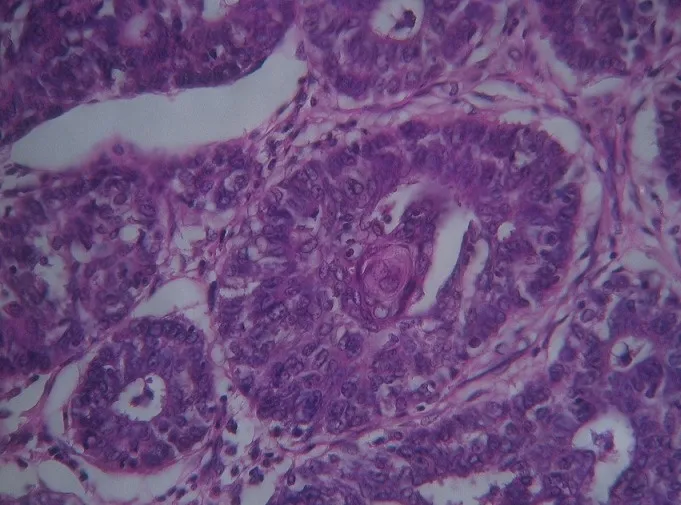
Infiltration of the dermis by tubules and cords (sudoral differentiation) with focal squamous differentiation (HS magnification 20).
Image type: pathology (h&e)